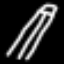
Label: pencil